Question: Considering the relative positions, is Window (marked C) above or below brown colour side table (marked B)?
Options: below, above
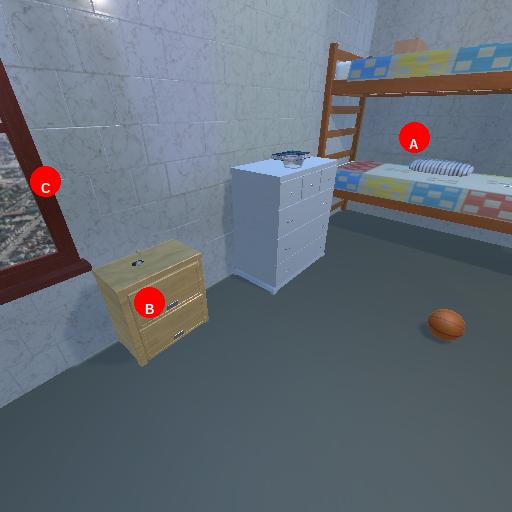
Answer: below